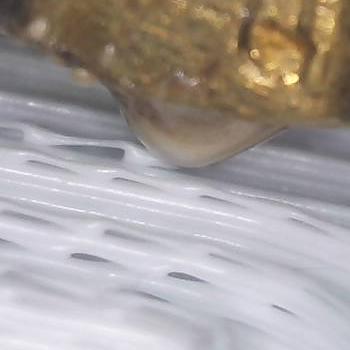
Flow rate: 39%